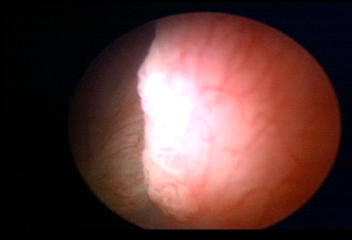
Modality: WLC
Class: Malignant
Subclass: LowGradePapillary
Lesion: L2
Stage: Ta
Morphology: Non-papillary
Bladder cancer association: Yes